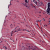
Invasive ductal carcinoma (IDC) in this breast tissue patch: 0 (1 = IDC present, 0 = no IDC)